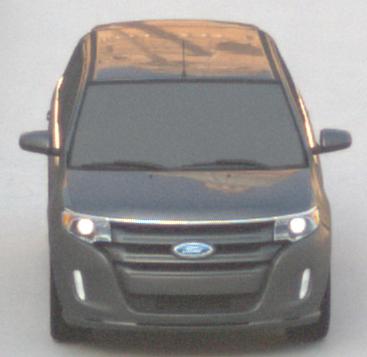
Make: Ford
Model: Edge
Detailed model: Gen. 1 Facelift
Model produced from: 2010
Model produced until: 2015
Doors: 5
Color: gray
Road condition: dry road
Daytime: sunrise or sunset
Contrast: low contrast